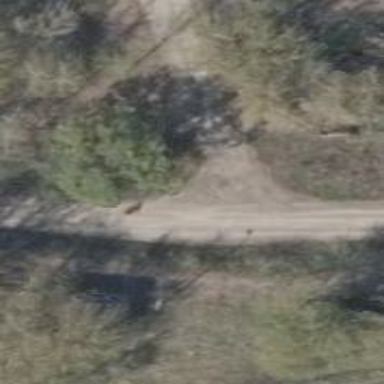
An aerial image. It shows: Unclassified paved road.